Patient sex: M
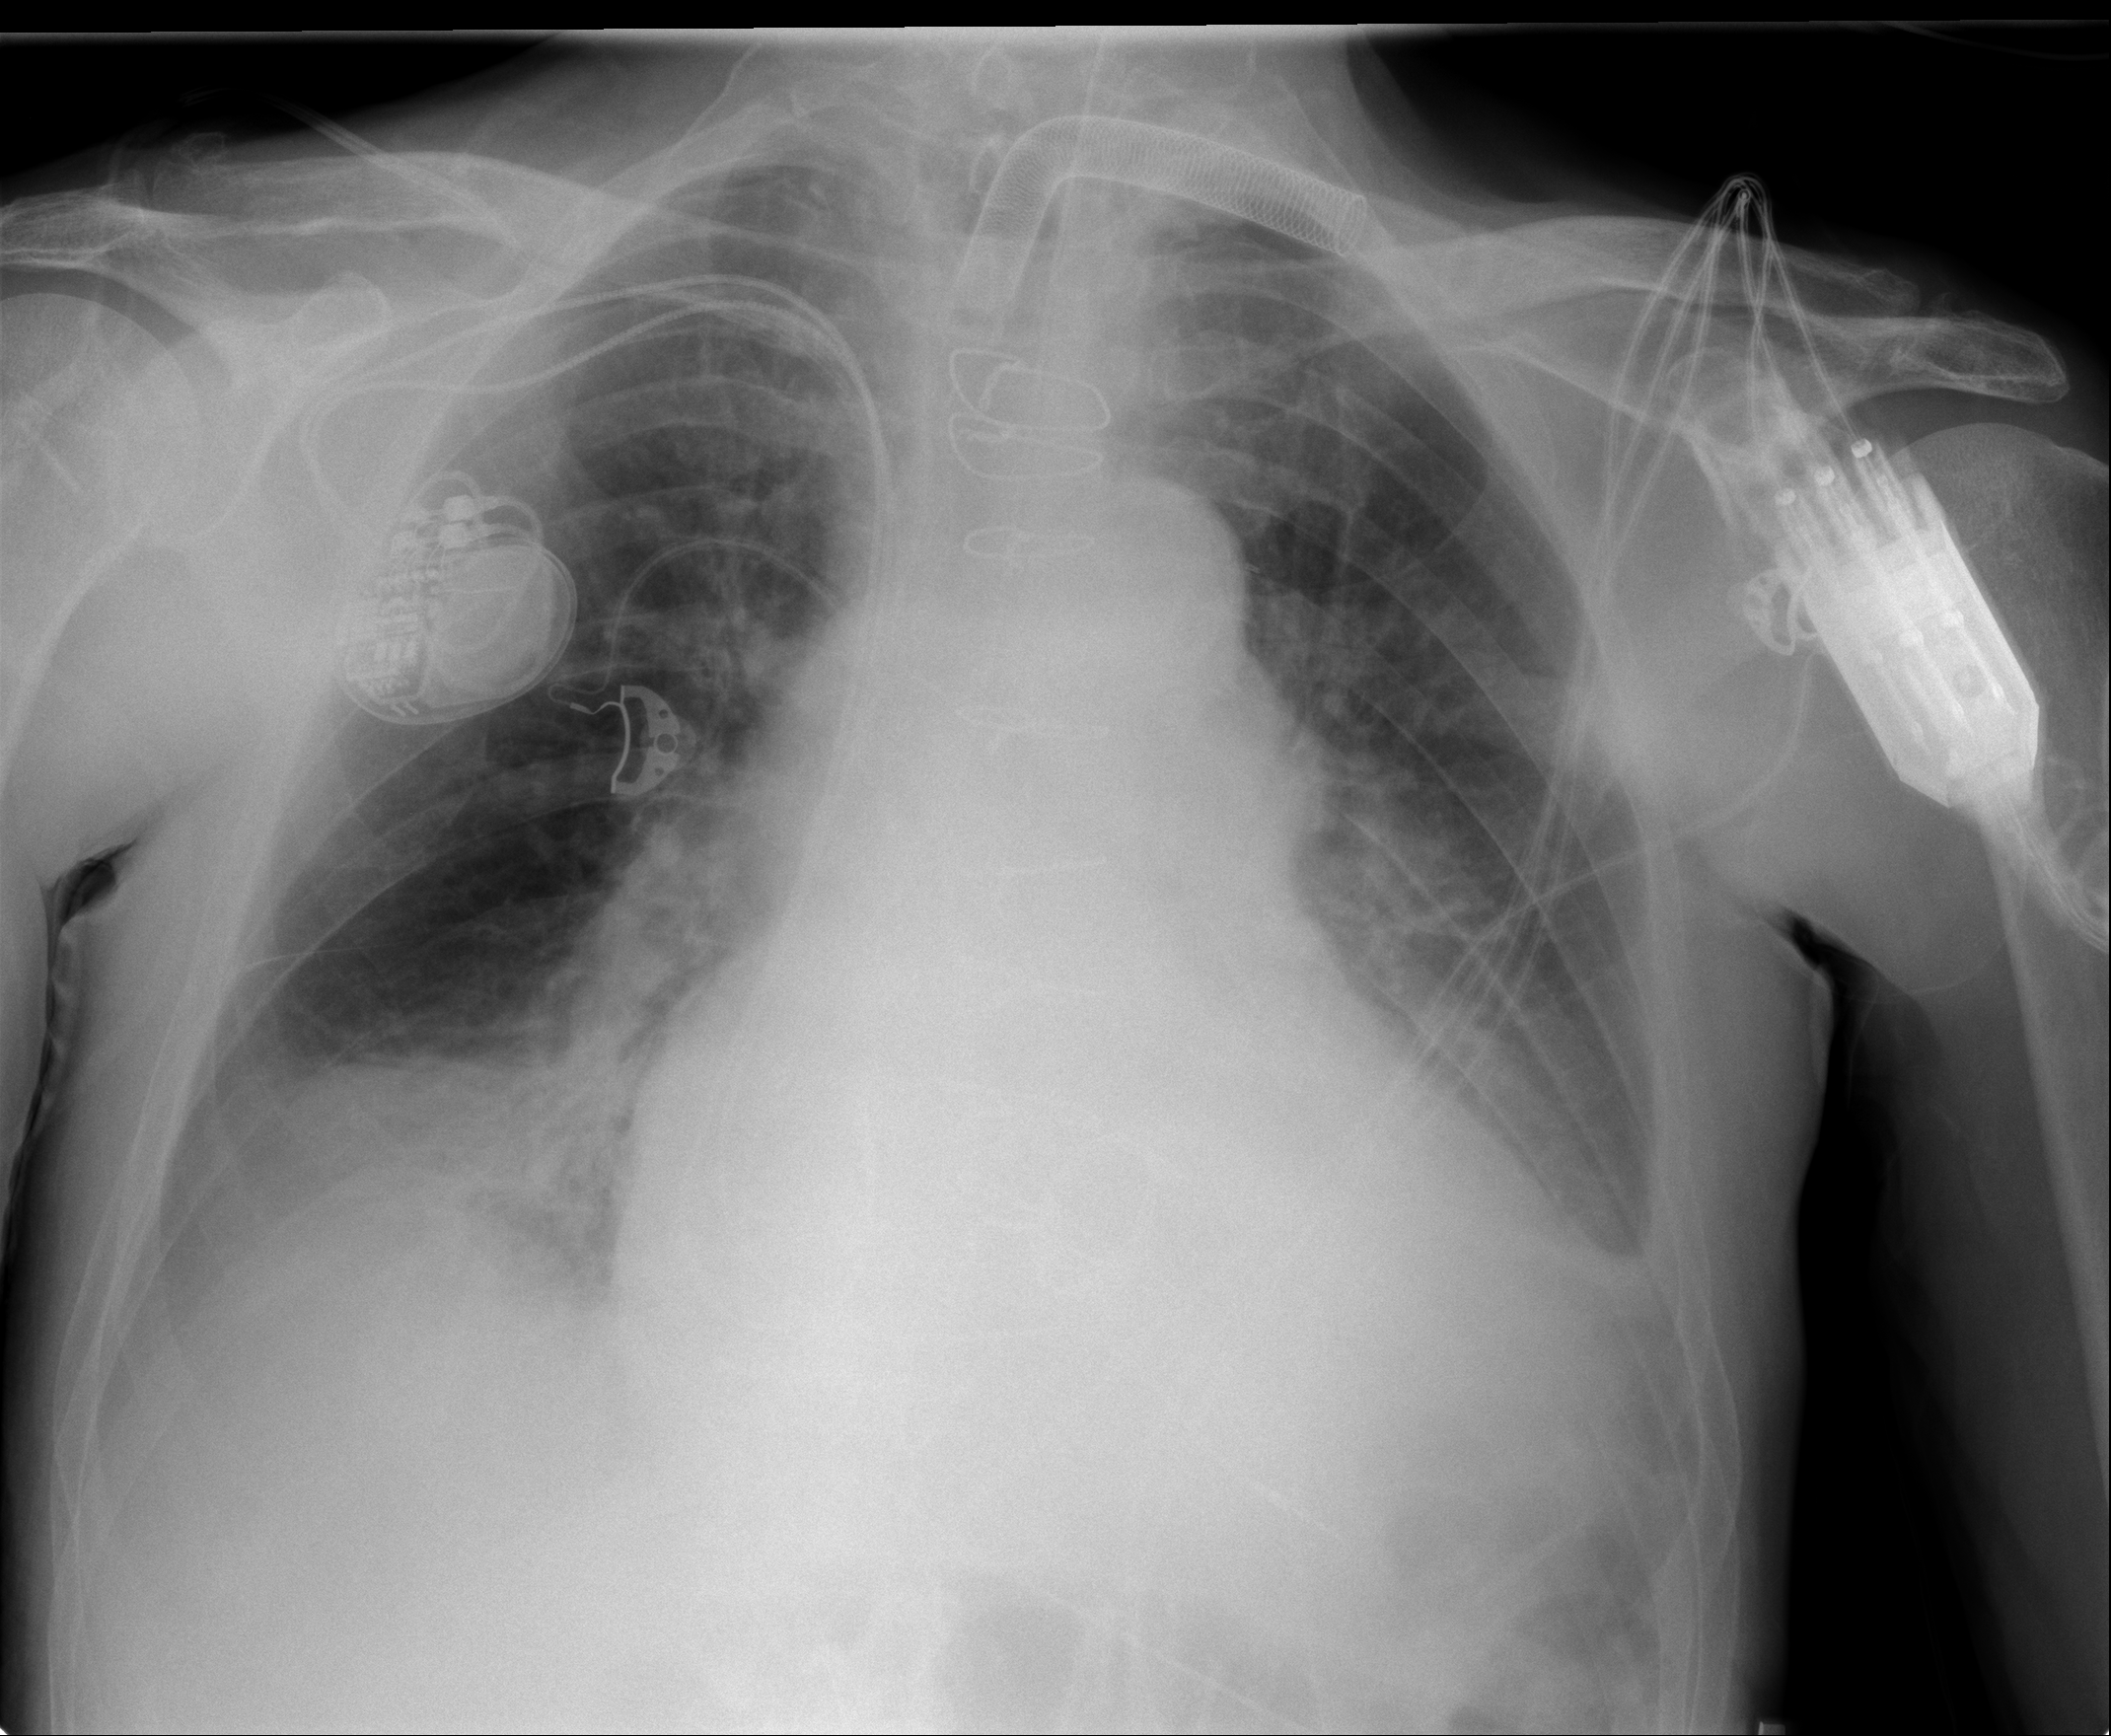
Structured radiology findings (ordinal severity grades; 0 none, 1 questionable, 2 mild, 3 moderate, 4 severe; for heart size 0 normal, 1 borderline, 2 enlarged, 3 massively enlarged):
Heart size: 2
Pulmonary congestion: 0
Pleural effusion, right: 2
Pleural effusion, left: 2
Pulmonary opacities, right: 0
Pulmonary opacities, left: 0
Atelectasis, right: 2
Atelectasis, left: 0